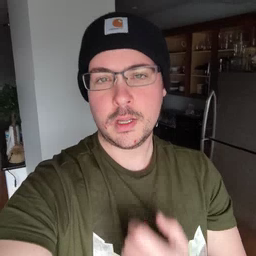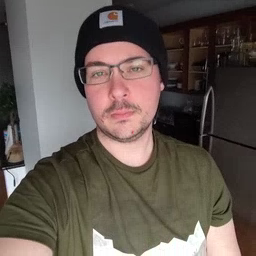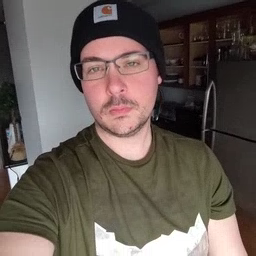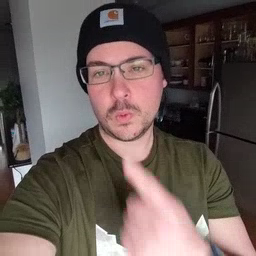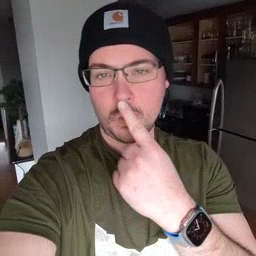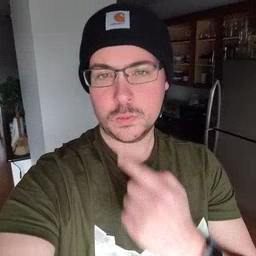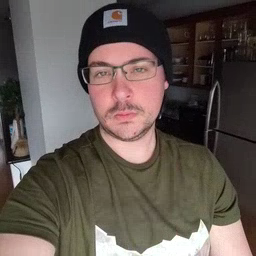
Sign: nose